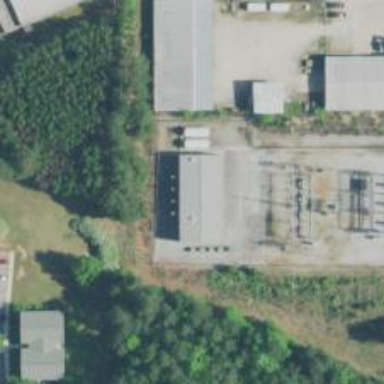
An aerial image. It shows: Generator for power supply.